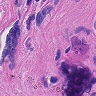
Metastatic tissue present: yes